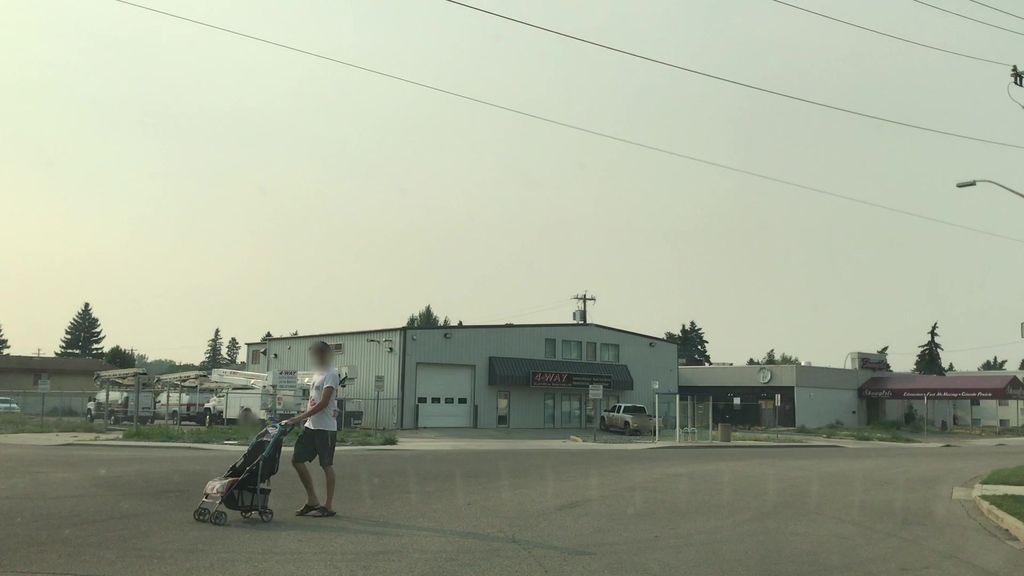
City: edmonton